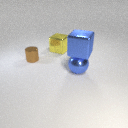
large blue metal sphere below large blue metal cube